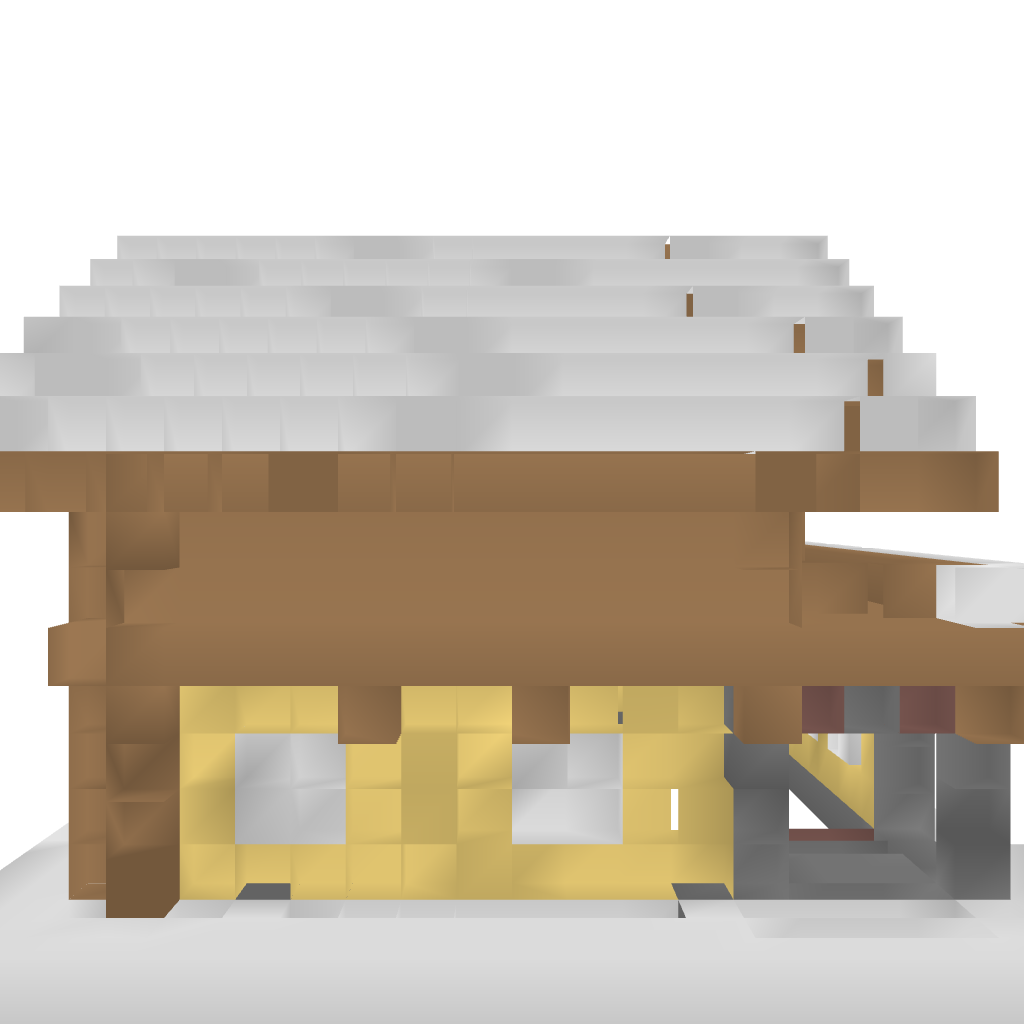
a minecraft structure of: Winter Houses high quality